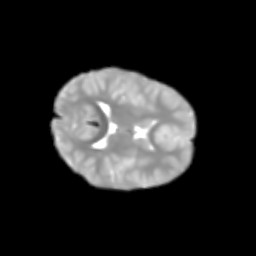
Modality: T2w
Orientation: axial
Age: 6
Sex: female
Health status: healthy